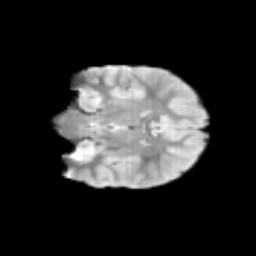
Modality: T2w
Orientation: coronal
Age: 9
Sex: female
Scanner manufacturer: siemens
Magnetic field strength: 3 T
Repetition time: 3.8 s
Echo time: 0.07 s